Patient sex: M
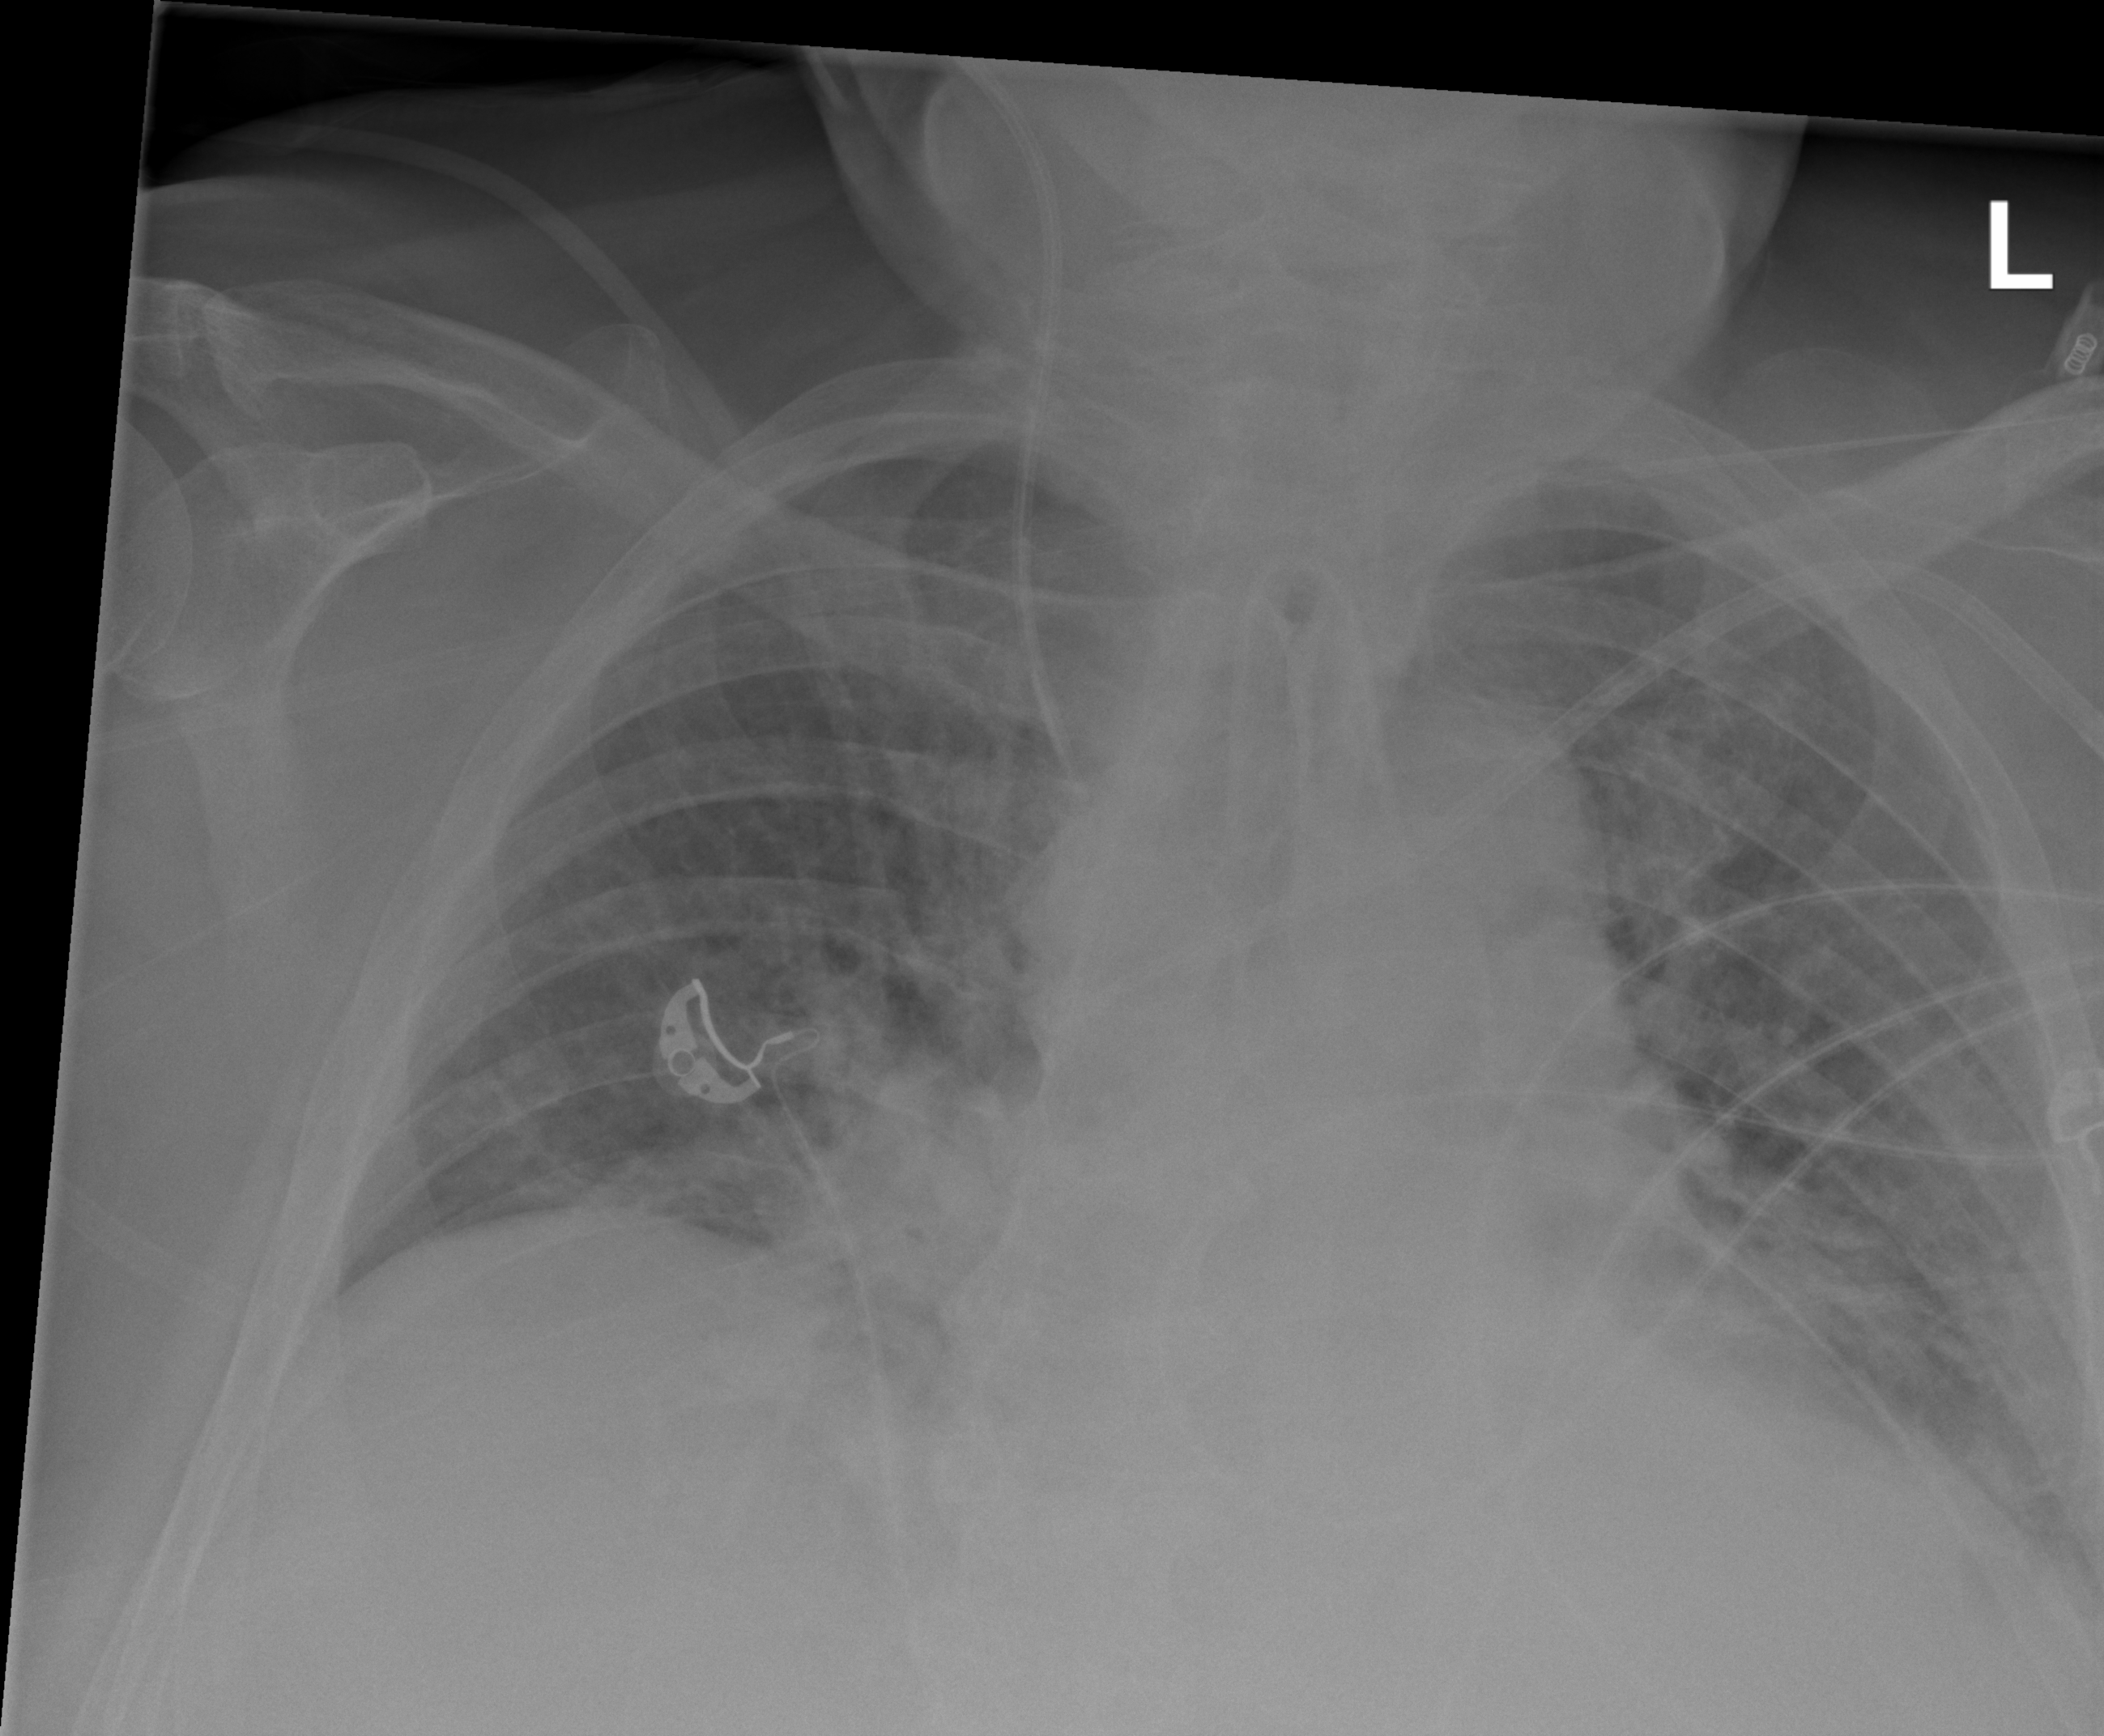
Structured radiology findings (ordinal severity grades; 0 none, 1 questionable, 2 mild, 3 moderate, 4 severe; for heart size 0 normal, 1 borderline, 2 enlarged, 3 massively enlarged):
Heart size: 2
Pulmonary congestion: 2
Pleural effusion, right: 0
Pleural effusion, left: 0
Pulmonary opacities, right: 3
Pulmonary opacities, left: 3
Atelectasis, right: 2
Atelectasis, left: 2